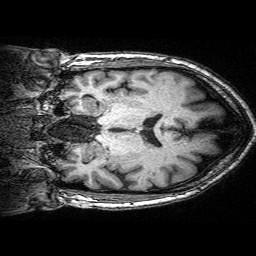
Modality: T1w
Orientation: coronal
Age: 56
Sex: male
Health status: ill
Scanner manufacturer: siemens
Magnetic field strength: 3 T
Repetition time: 0.0025 s
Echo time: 0.00336 s